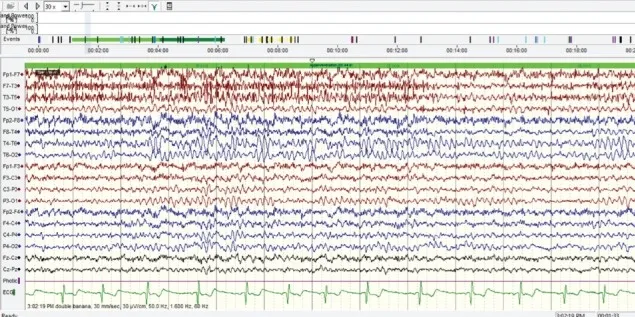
- Interictal EEG: longitudinal montage (double Banana) showing no clear epileptiform activity.
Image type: electrography (eeg)